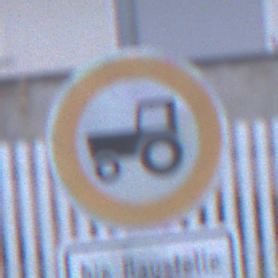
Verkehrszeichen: VerbotKraftfahrzeugeZuegeNichtSchneller25
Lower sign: SonstigeFahrzeugePersonengruppenFrei2
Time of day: SunriseSunset
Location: Outdoor (Urban)
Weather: PartlyCloudy
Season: NotSpecified
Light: Natural